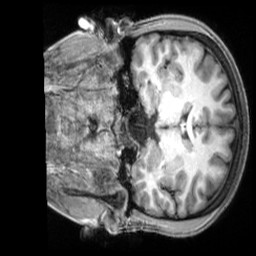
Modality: T1w
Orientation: coronal
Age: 25
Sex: female
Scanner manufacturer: siemens
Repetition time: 2.3 s
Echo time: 0.00229 s